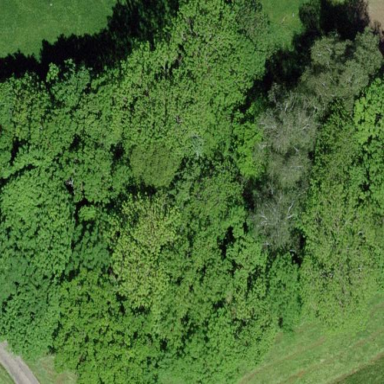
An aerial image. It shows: Forest area.